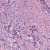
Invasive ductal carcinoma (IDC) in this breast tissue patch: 1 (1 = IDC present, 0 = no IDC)